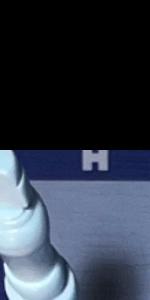
Label: Empty